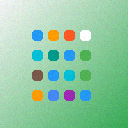
Screen state: on